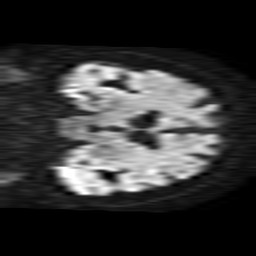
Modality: TRACE
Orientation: coronal
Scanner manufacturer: philips
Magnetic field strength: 1.5 T
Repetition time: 3.406 s
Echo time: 0.06899 s